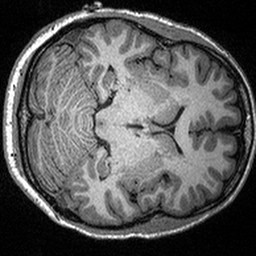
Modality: T1w
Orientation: axial
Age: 36
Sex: female
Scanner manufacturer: siemens
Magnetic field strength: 3 T
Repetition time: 2.3 s
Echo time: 0.00298 s